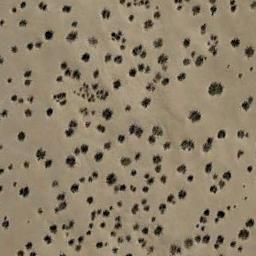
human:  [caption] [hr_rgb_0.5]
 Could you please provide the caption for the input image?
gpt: There is a wood in this jungle .

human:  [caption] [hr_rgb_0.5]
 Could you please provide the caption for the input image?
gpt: The chaparral is consist of some bushes on the desert .

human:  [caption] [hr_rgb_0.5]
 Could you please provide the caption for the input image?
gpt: Chaparral is evenly distributed on the sand .

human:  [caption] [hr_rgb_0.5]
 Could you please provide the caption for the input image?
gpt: A lot of chaparrals grow in the desert .

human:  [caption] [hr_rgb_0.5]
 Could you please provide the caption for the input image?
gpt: The vegetation in the chaparral is approximately the same size .